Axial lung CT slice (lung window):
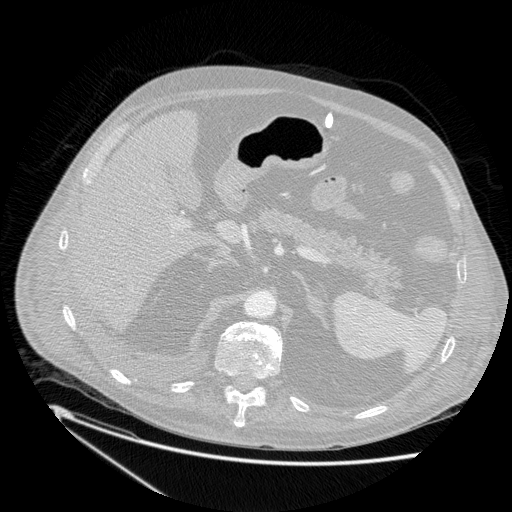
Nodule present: no